Question: When I click a button from my form and enter a string into the 'Textbox' that appears, I need it to create a new 'ObservableCollection' list with that string name.
A label with the string name will then appear on the form. We then have created a 'ContextMenu' for that label. From here you can add another string inside that list that you clicked on.
This is the save button for the string:
'''
private void btnSave_Click(object sender, RoutedEventArgs e)
{
string titleName = txtTitle.Text;
_viewmodel.RenameTitle(titleName);
_Addtitle.Execute(null);
this.Close();
}
'''
Then we go into the ViewModel class().
'''
public ICommand AddTitleCommand { get; set; }
public ViewModel()
{
this.AddTitleCommand = new RelayCommand(new Action<object>((o) => OnAddTitle()));
}
private void OnAddTitle()
{
NewTitle += titleName;
}
'''
The 'OnAddTitle()' method and the two below are where the problem arises. 'titleName'
'''
public string NewTitle
{
get { return newTitle; }
set { newTitle = value; OnPropertyChanged(() => NewTitle); }
}
public void AddCollection()
{
ObservableCollection<string> collection = new ObservableCollection<string>();
collection.Add(NewTitle);
Collections.Add(collection);
}
'''
XAML code on the form binding an 'ItemsSource' to the 'NewTitle' property:
'''
<StackPanel Name="Content" Margin="0,99,0,0">
<TextBox x:Name="txtname" Height="23" TextWrapping="Wrap" Margin="200,0,500,0"/>
<ListView x:Name="TitleList" ItemsSource="{Binding NewTitle}" ItemTemplate="{DynamicResource Template}" BorderBrush="{x:Null}">
</ListView>
</StackPanel>
'''
EDIT:
This is what it looks like, it should appear as one string in a collection.

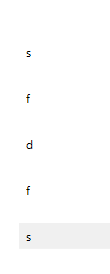
Answer: I highly recommend you continue researching MVVM because you'll want to change how you are using WPF. But I think your problem here is around the fact you are using an
'''
ObservableCollection<ObservableCollection<string>>
'''
when what you really need is something like this:
'''
public class YourTitleClass : INotifyPropertyChanged
{
private string _title;
public string Title
{
get { return _title; }
set
{
if (_title.Equals(value))
return;
_title = value;
RaisePropertyChanged(() => Title);
}
}
private ICollection<string> _subtitles;
public ICollection<string> Subtitles
{
get
{
if (_subtitles == null)
_subtitles = new ObservableCollection<string>();
return _subtitles;
}
set
{
if (value == _subtitles)
return;
_subtitles = value;
RaisePropertyChanged(() => Subtitles);
}
}
public YourTitleClass(string title)
{
_title = title;
}
}
'''
Then your AddCollection method needs to add an instance of this class to the ViewModels collection
'''
public void AddCollection()
{
YourTitleClass newTitleClass = new YourTitleClass(NewTitle);
Collections.Add(newTitleClass);
}
'''
Make sure you change the type of Collections in your ViewModel to
'''
ObservableCollection<YourTitleClass>
'''
Now when you add a "subtitle" (or whatever this subcollection represents), you'll add it to YourTitleClass.Subtitles. And if you are using the parent level of the object it's YourTitleClass.Title.